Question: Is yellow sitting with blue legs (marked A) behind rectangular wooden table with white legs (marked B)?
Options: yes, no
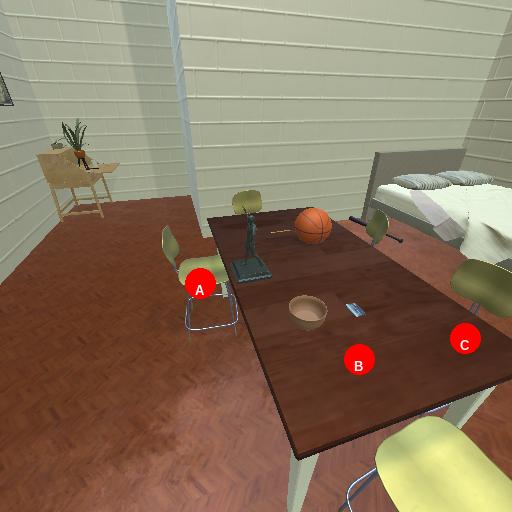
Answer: yes